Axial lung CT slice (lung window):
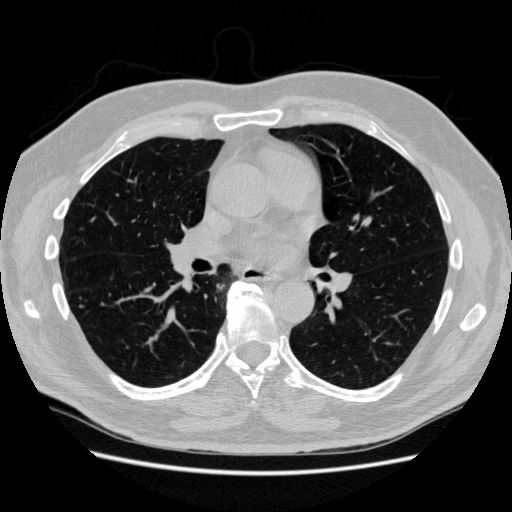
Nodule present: yes
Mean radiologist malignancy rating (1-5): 2.5